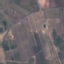
Land use / land cover class: PermanentCrop